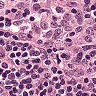
Metastatic tissue present: no